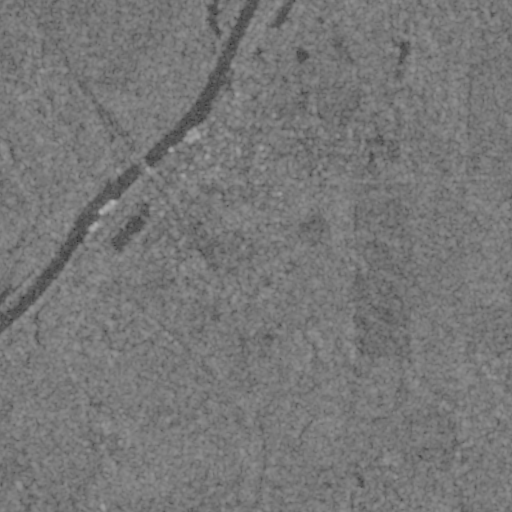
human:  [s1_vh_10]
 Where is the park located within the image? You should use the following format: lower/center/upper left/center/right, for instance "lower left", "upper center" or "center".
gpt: The park is located in the upper right of the image.
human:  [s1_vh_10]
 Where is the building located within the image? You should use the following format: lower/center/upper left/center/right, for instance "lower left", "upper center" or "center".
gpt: The building is located in the center of the image.
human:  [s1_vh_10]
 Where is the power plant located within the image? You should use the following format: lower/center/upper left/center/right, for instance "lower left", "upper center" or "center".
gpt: There is no power plant in the image.

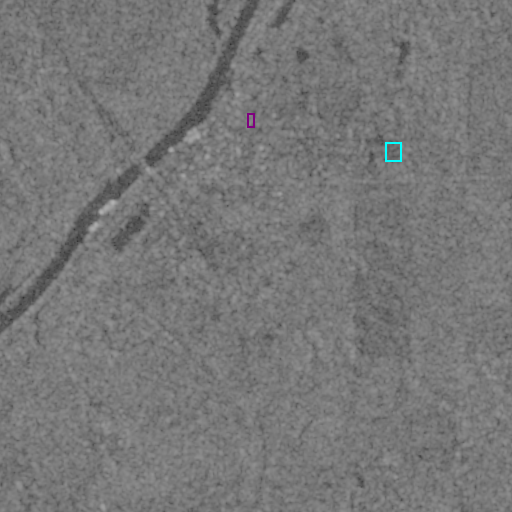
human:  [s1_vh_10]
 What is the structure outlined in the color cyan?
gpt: The structure outlined in cyan is a park.
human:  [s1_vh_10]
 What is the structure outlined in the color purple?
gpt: The structure outlined in purple is a building.
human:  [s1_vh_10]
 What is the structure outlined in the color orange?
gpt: There is no orange outline.